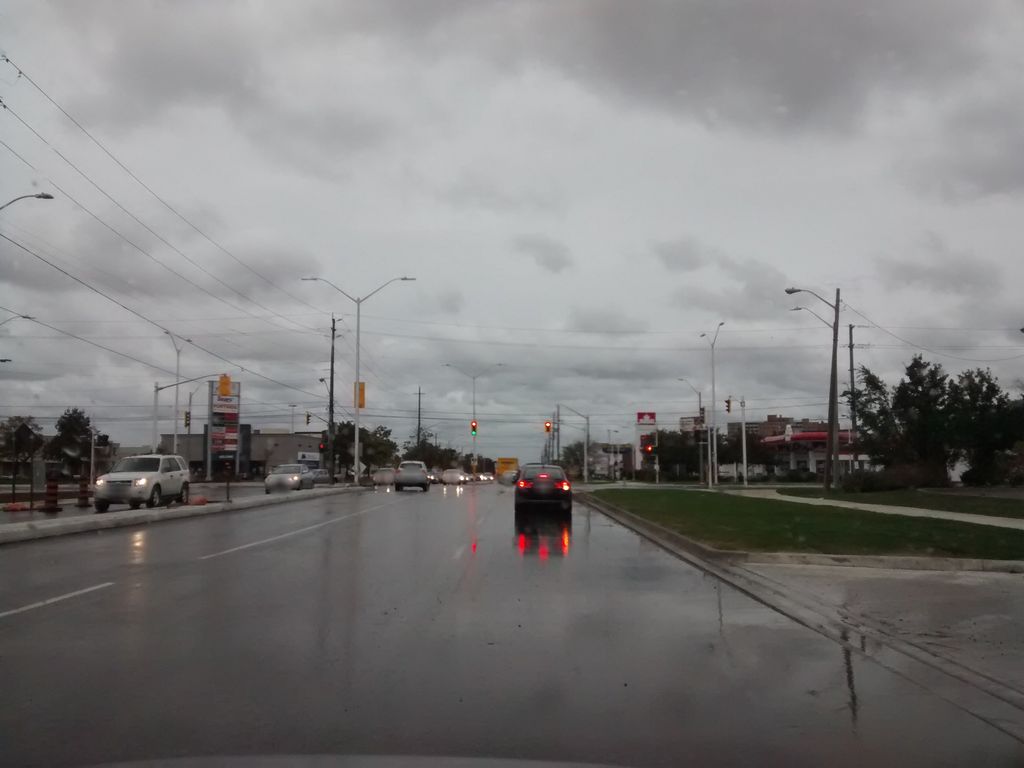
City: hamilton